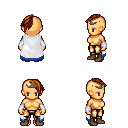
a pixel art fantasy rpg character, female body template, human, tanned skin, white trimmed cape, gold greaves, brunette long mohawk hairstyle, iron tiara, white cloth bracers, brown shoes, four views (front, back, left, right), 2x2 character sprite sheet, small pixel art, hard edges, no anti-aliasing